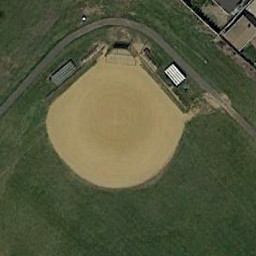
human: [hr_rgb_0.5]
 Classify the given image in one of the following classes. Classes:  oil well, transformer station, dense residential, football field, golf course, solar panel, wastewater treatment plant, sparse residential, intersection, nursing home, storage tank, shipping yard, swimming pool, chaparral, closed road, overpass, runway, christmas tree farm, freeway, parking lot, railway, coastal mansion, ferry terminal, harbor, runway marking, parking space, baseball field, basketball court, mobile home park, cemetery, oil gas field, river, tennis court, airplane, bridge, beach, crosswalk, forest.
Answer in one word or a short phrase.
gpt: baseball field